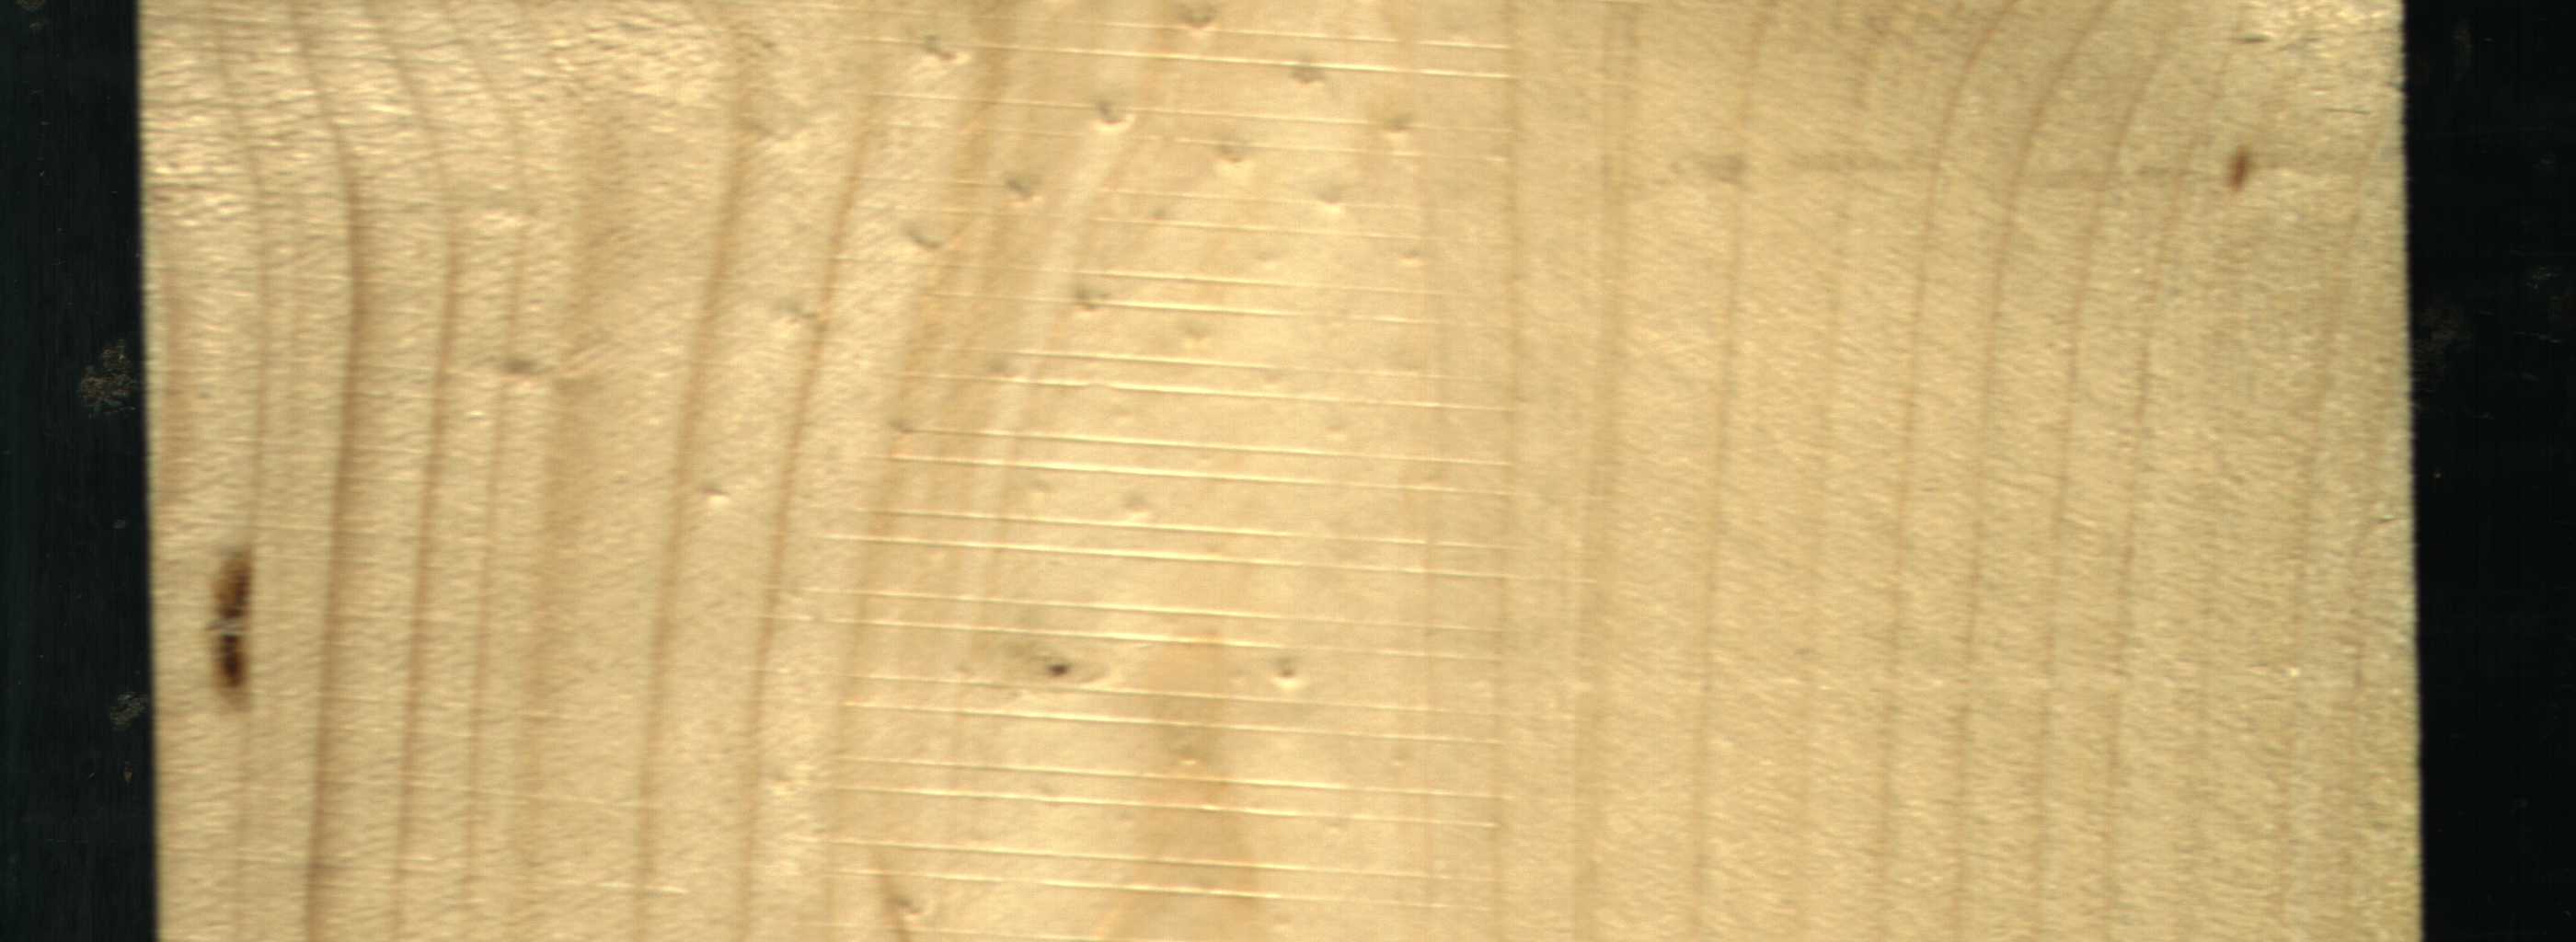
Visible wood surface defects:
resin